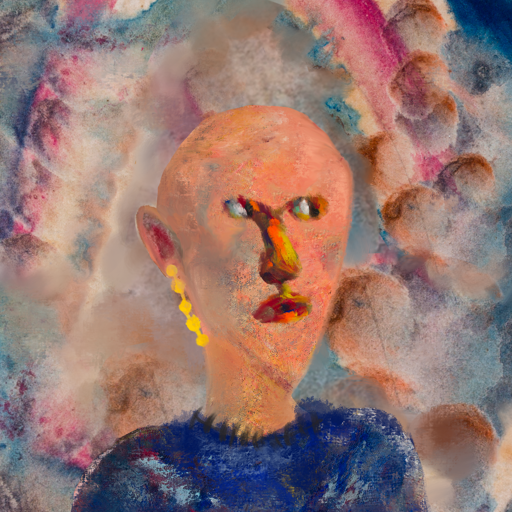
Background: Rupkatha, Head And Neck Side: Irani, Face Side: An_Impression, Bust: Irani, Hair Side: Blank, Head Accessory: Blank, Second Necklace: Blank, Necklace: In_The_Sun, Baby: Blank